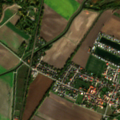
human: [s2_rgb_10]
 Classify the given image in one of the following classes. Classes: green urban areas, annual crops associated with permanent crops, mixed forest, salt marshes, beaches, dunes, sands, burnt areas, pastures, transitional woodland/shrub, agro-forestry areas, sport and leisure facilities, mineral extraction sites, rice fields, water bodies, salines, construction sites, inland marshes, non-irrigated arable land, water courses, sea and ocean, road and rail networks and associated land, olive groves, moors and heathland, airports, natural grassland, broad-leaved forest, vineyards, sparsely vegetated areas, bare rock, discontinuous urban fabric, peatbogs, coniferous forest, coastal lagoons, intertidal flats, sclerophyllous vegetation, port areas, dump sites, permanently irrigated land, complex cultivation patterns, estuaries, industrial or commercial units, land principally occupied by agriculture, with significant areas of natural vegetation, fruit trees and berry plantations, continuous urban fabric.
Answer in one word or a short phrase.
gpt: discontinuous urban fabric, non-irrigated arable land, land principally occupied by agriculture, with significant areas of natural vegetation